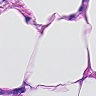
Metastatic tissue present: no